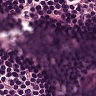
Metastatic tissue present: no